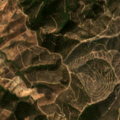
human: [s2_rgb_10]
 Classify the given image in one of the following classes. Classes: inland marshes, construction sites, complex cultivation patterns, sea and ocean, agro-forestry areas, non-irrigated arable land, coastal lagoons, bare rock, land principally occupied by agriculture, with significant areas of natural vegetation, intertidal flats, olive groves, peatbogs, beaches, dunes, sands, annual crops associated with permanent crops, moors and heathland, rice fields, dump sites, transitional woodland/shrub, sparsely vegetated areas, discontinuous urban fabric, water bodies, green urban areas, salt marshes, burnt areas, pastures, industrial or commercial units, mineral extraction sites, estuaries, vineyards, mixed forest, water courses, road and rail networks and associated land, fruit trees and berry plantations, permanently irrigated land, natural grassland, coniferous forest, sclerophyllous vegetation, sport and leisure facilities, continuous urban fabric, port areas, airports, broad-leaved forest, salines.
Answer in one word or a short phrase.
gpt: broad-leaved forest, sclerophyllous vegetation, transitional woodland/shrub